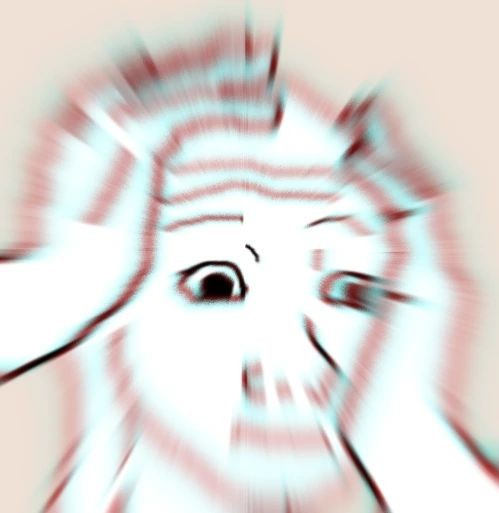
Label: 5_Wojak_with_Background